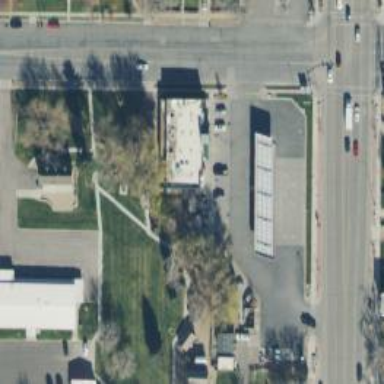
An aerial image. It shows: Convenience shop.